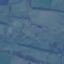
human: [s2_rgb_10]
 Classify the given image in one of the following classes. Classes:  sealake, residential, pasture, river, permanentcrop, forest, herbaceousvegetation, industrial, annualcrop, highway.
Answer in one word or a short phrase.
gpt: Pasture